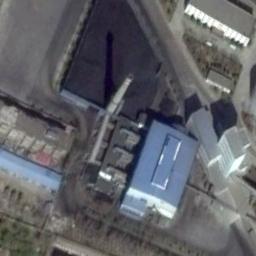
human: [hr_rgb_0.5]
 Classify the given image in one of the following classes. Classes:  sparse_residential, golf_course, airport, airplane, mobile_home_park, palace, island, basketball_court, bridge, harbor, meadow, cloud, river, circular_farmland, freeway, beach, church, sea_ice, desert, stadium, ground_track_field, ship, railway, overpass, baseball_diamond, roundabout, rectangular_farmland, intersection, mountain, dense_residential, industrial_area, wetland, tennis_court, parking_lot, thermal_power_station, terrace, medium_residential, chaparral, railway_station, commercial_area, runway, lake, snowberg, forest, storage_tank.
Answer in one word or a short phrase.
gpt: thermal_power_station